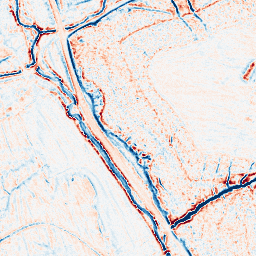
Category: edge_preserving
Decomposition family: bilateral
Decomposition parameters: d: 9
sigma_color: 25
sigma_space: 50
Upsampling method: quartic
Upsampling parameters: scale: 4
Upsampling scale: 4